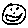
Label: smiley face